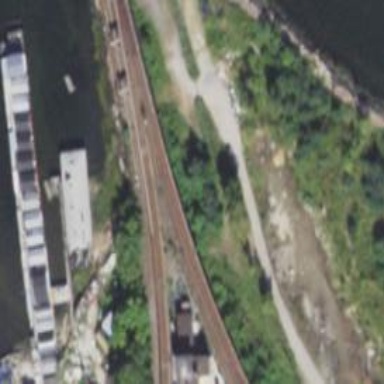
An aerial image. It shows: Railway bridge with electrified lines.